Interaction volume radius: 5 \u00c5
Interaction volume height: 10 \u00c5
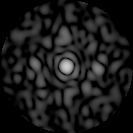
Disorder parameter: 0.8629